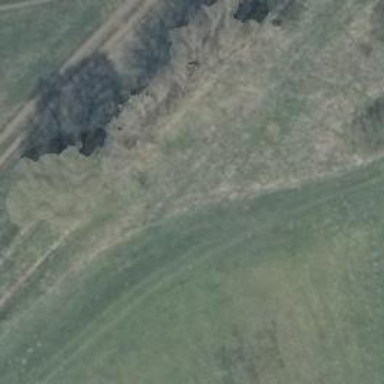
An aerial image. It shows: Track with ground surface of grade 5.